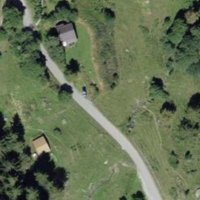
EUNIS habitat code: 52
Species observed at this site:
Sambucus racemosa